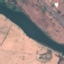
Land use / land cover: River